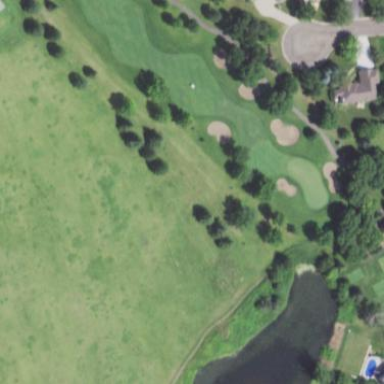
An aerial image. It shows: Golf fairway surrounded by grass.